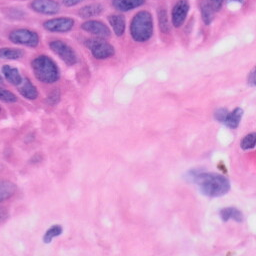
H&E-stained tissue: Skin